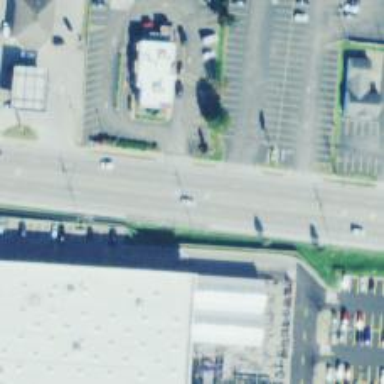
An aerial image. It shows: Secondary road with asphalt surface.